Question: I am trying to speed up my calculation times by using 'Parallel.For'. I have an Intel Core i7 Q840 CPU with 8 cores, but I only manage to get a performance ratio of 4 compared to a sequential 'for' loop. Is this as good as it can get with 'Parallel.For', or can the method call be fine-tuned to increase performance?
Here is my test code, sequential:
'''
var loops = 200;
var perloop = <PHONE>;
var sum = 0.0;
for (var k = 0; k < loops; ++k)
{
var sumk = 0.0;
for (var i = 0; i < perloop; ++i) sumk += (1.0 / i) * i;
sum += sumk;
}
'''
and parallel:
'''
sum = 0.0;
Parallel.For(0, loops,
k =>
{
var sumk = 0.0;
for (var i = 0; i < perloop; ++i) sumk += (1.0 / i) * i;
sum += sumk;
});
'''
The loop that I am parallelizing involves computation with a "globally" defined variable, 'sum', but this should only amount to a tiny, tiny fraction of the total time within the parallelized loop.
'for''Parallel.For'
In the Task Manager, I can see that the CPU utilization is 10-11% during the sequential calculation, whereas it is only 70% during the parallel calculation. I have tried to explicitly set
'''
ParallelOptions.MaxDegreesOfParallelism = Environment.ProcessorCount
'''
but to no avail. It is not clear to me why not all CPU power is assigned to the calculation?

I have noticed that a similar question has been raised on SO <URL>, with an even more disappointing result. However, that question also involved inferior parallelization in a third-party library. My primary concern is parallelization of basic operations in the core libraries.
It was pointed out to me in some of the comments that the CPU I am using only has 4 physical cores, which is visible to the system as 8 cores if hyper threading is enabled. For the sake of it, I disabled hyper-threading and re-benchmarked.
With hyper-threading , my calculations are now , both the parallel and also the (what I thought was) sequential 'for' loop. CPU utilization during the 'for' loop is up to approx. 45% (!!!) and 100% during the 'Parallel.For' loop.
Computation time for the 'for' loop 15.6 s (more than twice as fast as with hyper-threading ) and 6.2 s for 'Parallel.For' (25% better than when hyper-threading is ). Performance ratio with 'Parallel.For' is now only , running on 4 real cores.
So the performance ratio is still substantially lower than expected, despite hyper-threading being disabled. On the other hand it is intriguing that CPU utilization is so high during the 'for' loop? Could there be some kind of internal parallelization going on in this loop as well?
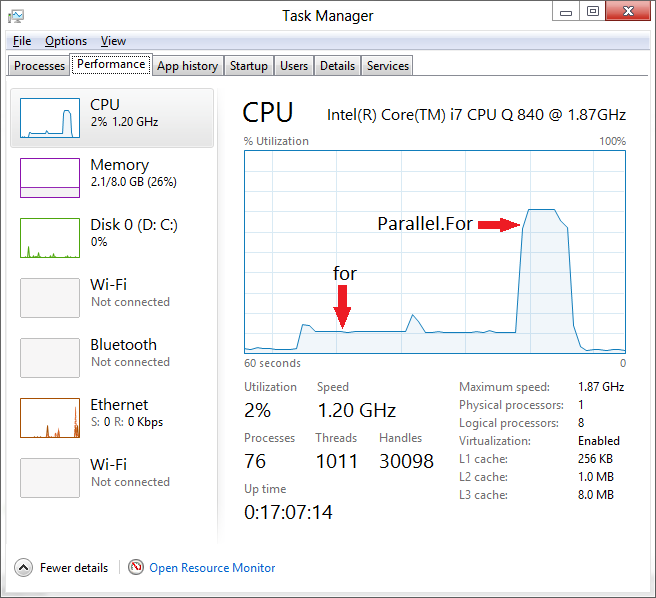
Answer: Using a global variable can introduce significant synchronization problems, even when you are not using locks. When you assign a value to the variable each core will have to get access to the same place in system memory, or wait for the other core to finish before accessing it.
You can avoid corruption without locks by using the lighter <URL> method to add a value to the sum atomically, at the OS level, but you will still get delays due to contention.
The proper way to do this is to update a thread local variable to create the partial sums and add all of them to a single global sum at the end. <URL>
'''
int[] nums = Enumerable.Range(0, <PHONE>).ToArray();
long total = 0;
// Use type parameter to make subtotal a long, not an int
Parallel.For<long>(0, nums.Length, () => 0, (j, loop, subtotal) =>
{
subtotal += nums[j];
return subtotal;
},
(x) => Interlocked.Add(ref total, x)
);
'''
Each thread updates its own value and updates the global using Interlocked.Add when it finishes.